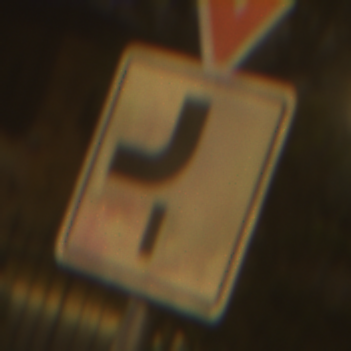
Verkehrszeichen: VerlaufVorfahrtsstrasse7
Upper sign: VorfahrtGewaehren
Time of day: Night
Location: Outdoor (Urban)
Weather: Clear
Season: NotSpecified
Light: Artificial